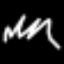
Label: squiggle